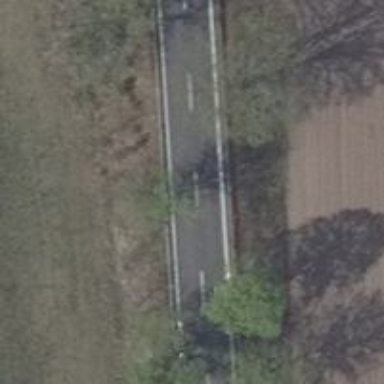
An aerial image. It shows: Secondary road with asphalt surface.